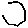
Label: hexagon